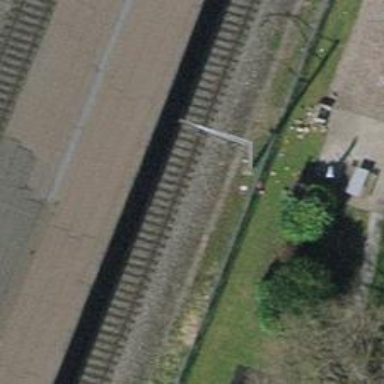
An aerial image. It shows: Stop position for public transport at railway stop.